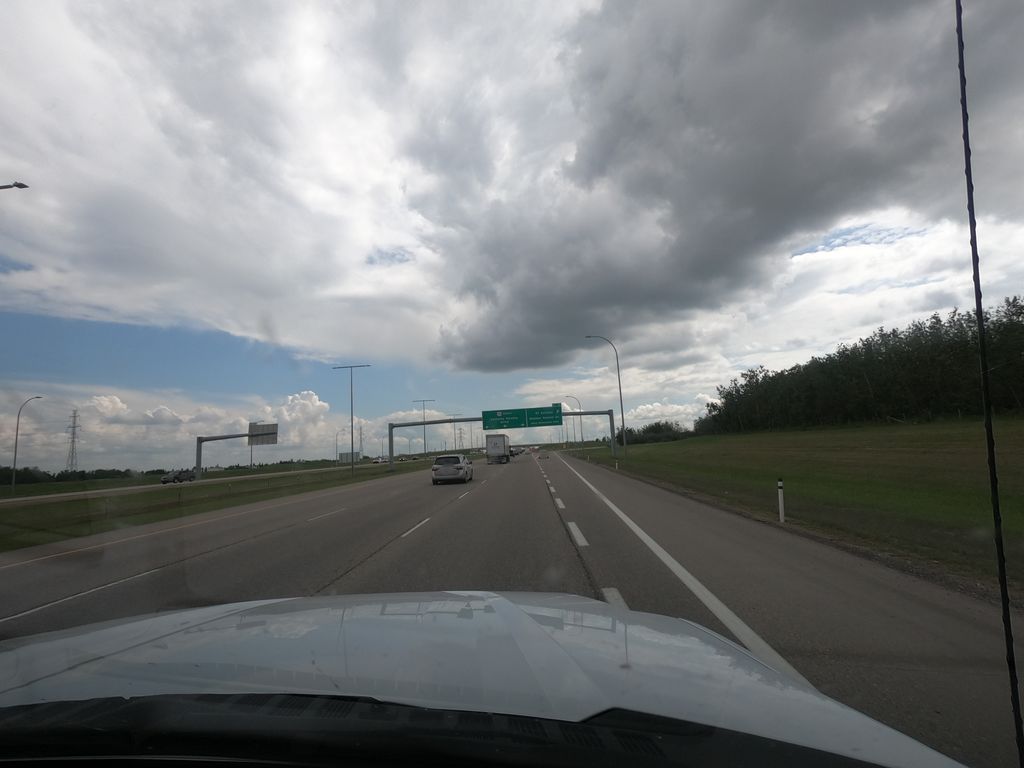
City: edmonton